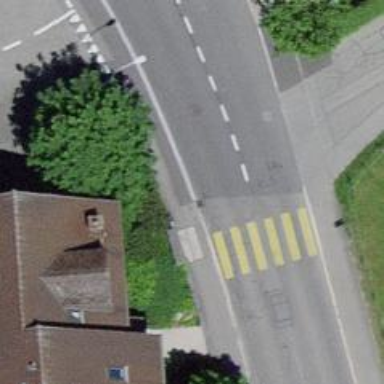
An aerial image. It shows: Residential road with asphalt surface.